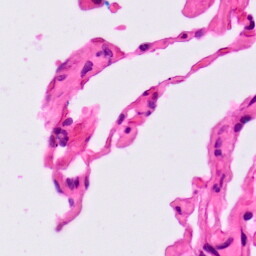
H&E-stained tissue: Lung